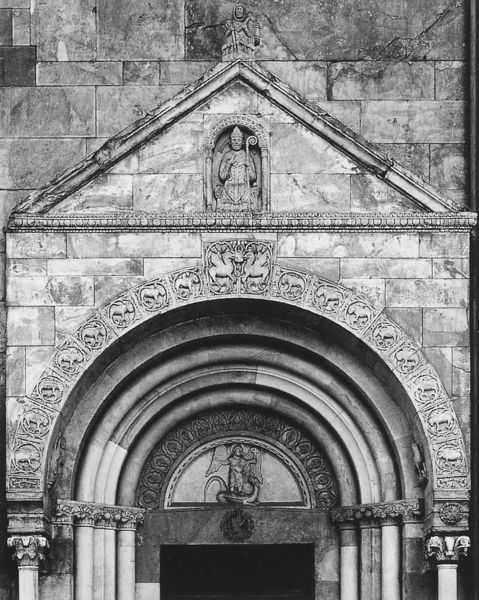
Titel: Fidenza, Dom
Standort: Fidenza, Dom S. Donnino (EU - I - Emilia-Romagna)
Schlagwörter: säulen, tier, wand, stein, figur, relief, stab, giebel, rundbogen, bischof, ornamente, foto, eingang, kapitell, fries, portal, romanik, mitra, erzengel, drachen, drache, tympanon, romanisch, halbsäulen, gewände, potal, kirchenportal, nikolaus, bischoff, mehrschichtig